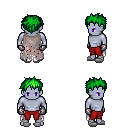
a pixel art fantasy rpg character, male body template, dark elf, purple skin, gray tattered cape, red pants, green bedhead hairstyle, metal gloves, white slippers, four views (front, back, left, right), 2x2 character sprite sheet, small pixel art, hard edges, no anti-aliasing